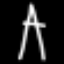
Label: The Eiffel Tower